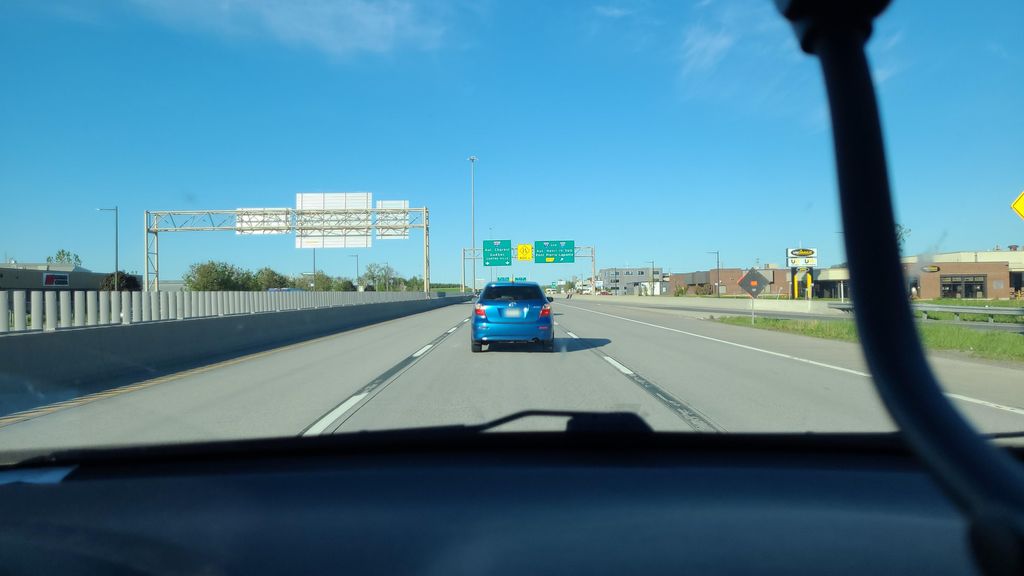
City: quebec_city